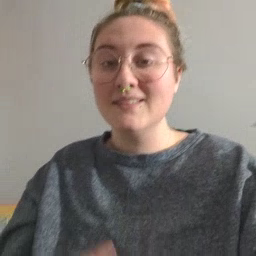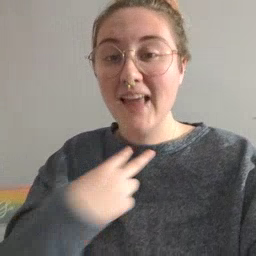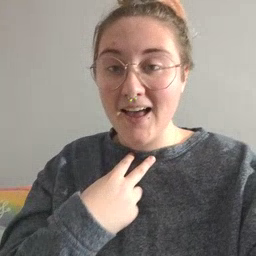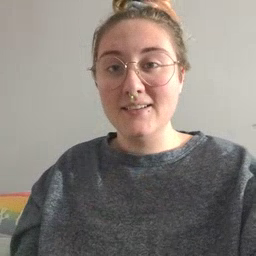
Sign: stuck